Field crop: tomato
Growth stage: 2
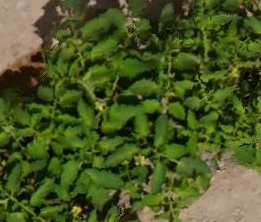
Species: tomato